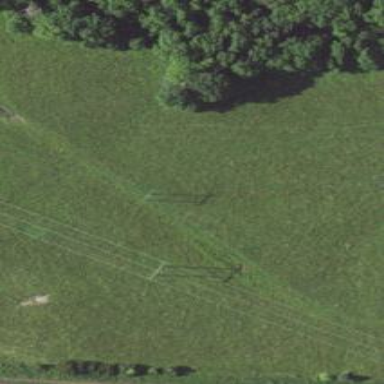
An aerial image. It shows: H-frame designed tower for power lines.